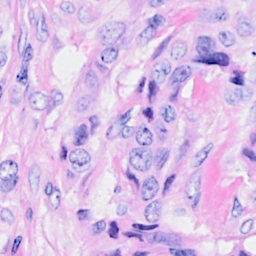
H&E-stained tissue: Breast